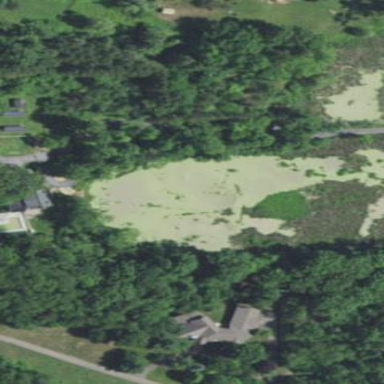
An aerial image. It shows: Pond surrounded by natural water.